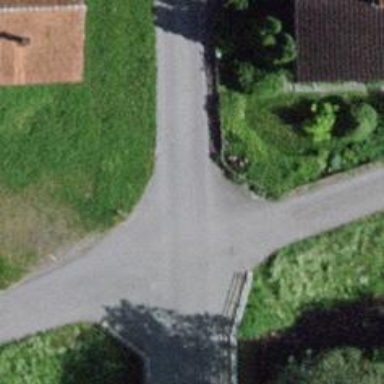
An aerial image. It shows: Unclassified road with asphalt surface.